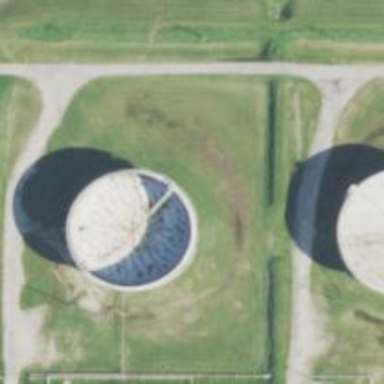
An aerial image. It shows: Building with storage tank.